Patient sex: M
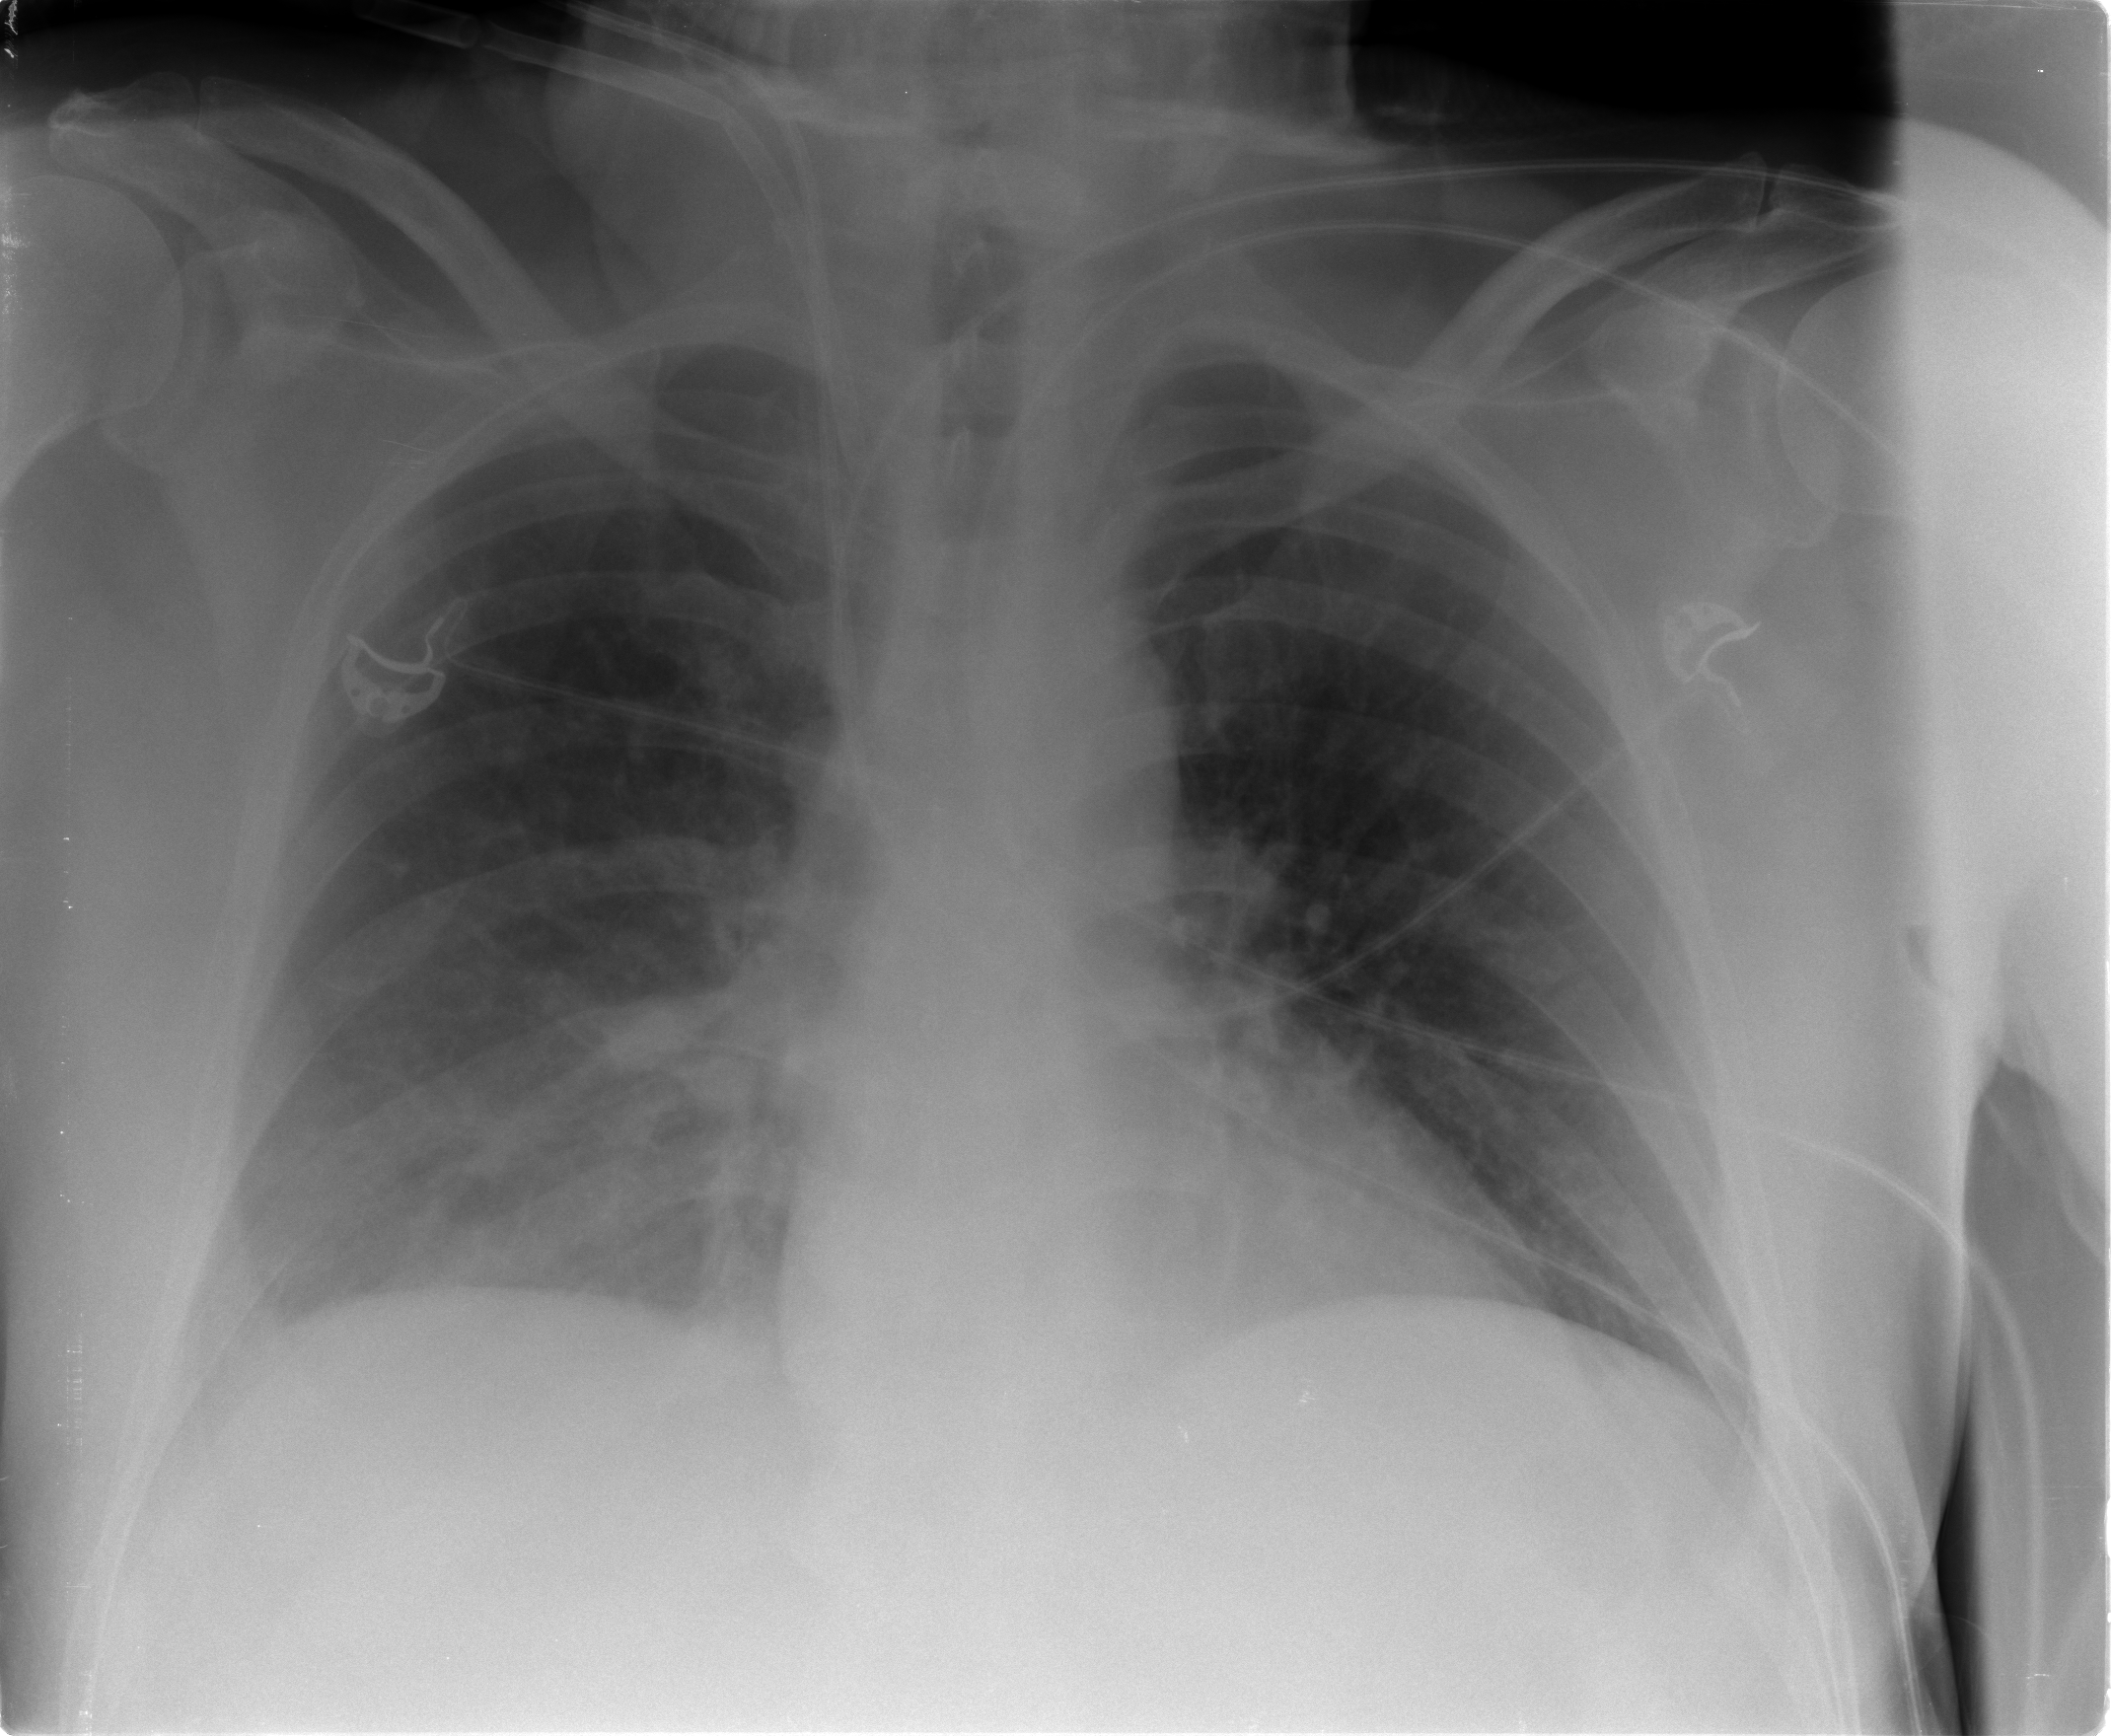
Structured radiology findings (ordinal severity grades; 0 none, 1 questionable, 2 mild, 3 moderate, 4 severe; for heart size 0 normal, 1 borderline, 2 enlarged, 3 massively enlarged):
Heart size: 0
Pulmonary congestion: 2
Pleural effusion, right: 1
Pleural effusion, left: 0
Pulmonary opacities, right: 0
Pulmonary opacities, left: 0
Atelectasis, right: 2
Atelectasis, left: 0